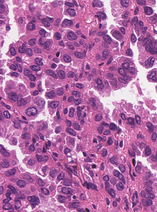
Tumor epithelial tissue: yes
Tumor-associated stroma tissue: no
Normal tissue: no